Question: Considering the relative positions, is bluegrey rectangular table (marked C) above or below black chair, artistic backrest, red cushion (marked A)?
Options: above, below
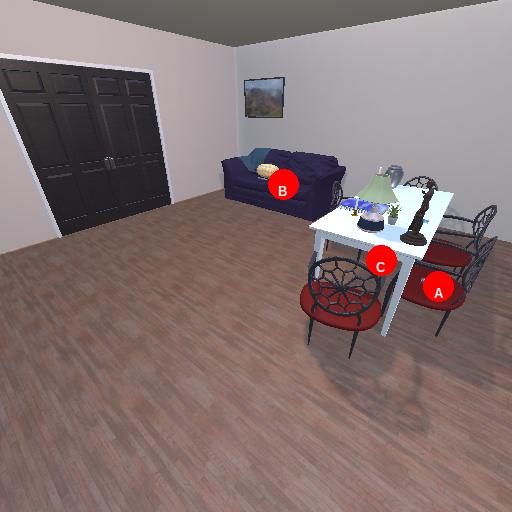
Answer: above